Question: I'm Having a bit of a issue with Depdrop from Kartik-v and Dynamic Form from Wbraganca. The problem is when I load the update form, the data isn't loaded into the second dynamic field. Until i add a new row then the data is shown.
.
It doesn't give any error. All I want is for the data to be shown on the second row and so on.
Code in the form
'''
<?php $catList=ArrayHelper::map(Hs::find()->all(), 'hscode', 'hscode' );?>
<?= $form->field($modelsItems, "[{$i}]hscode")->dropDownList($catList, ['id'=>'cat-id','prompt'=>'Select...']);?>
</div>
<div class="col-sm-6" style="width: 200px">
<?= $form->field($modelsItems, "[{$i}]hsproduct")->widget(Depdrop::classname(), [
'options'=>['id'=>'product-id'],
'pluginOptions'=>[
'placeholder' => FALSE,
'initialize' => true,
'depends'=>['cat-id'], // the id for cat attribute
'url'=> Url::to(['hs/subcat']),
]
]);
?>
</div>
<div class="col-sm-6" style="width: 170px">
<?php $companylist=ArrayHelper::map(Company::find()->all(), 'company', 'company' );?>
<?= $form->field($modelsItems, "[{$i}]company")->dropDownList($companylist, ['id'=>'company-id','prompt'=>'Select...']);?>
</div>
<div class="col-sm-6" style="width: 170px">
<?= $form->field($modelsItems, "[{$i}]variety")->widget(DepDrop::classname(), [
'options'=>['id'=>'cp-varitey'],
'pluginOptions'=>[
'placeholder' => FALSE,
'initialize' => true,
'depends'=>['company-id'], // the id for cat attribute
'url'=> Url::to(['company/subcat2'])
]
])->label('Variety');
?>
</div>
'''
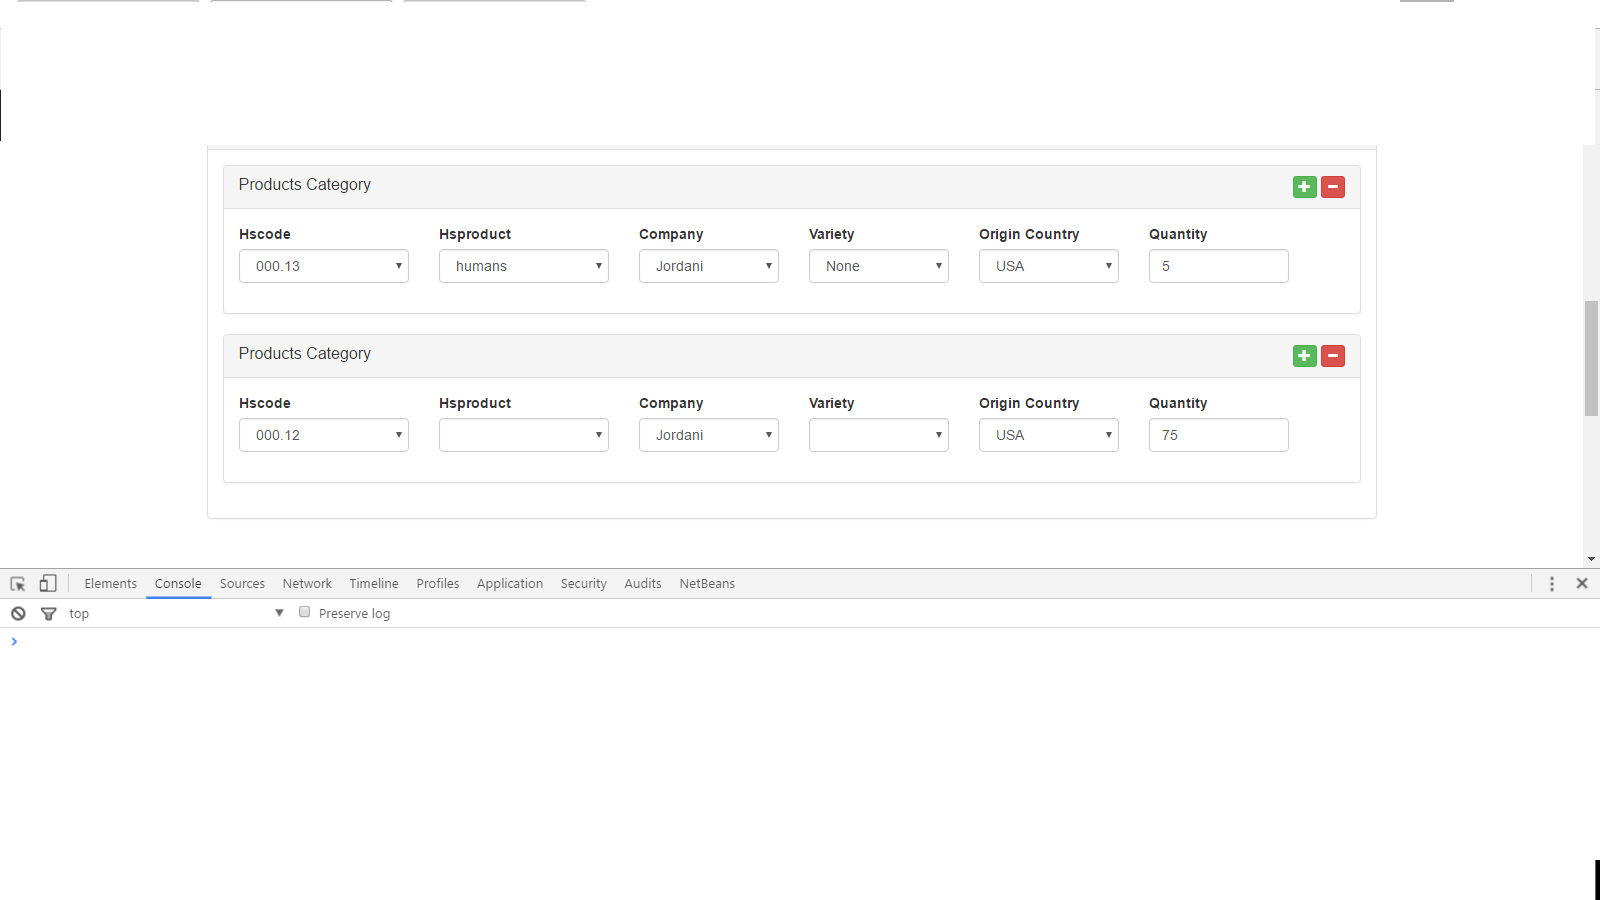
Answer: For those who having this same problem i solve it by changing the id. The first ID was cat-id but when you create a new dynamic field the id then change to cat-0--id for some reason. The way i solve it was by changing the id to this
'id'=>"cat-".$i."--id" and should do this for the rest of the id. My product id now is 'id'=>"product-".$i."--id".
I hope this helps some one. Thanks